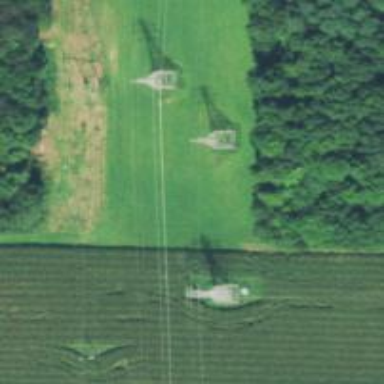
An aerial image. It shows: Lattice structure tower used for power distribution.